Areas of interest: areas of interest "School"
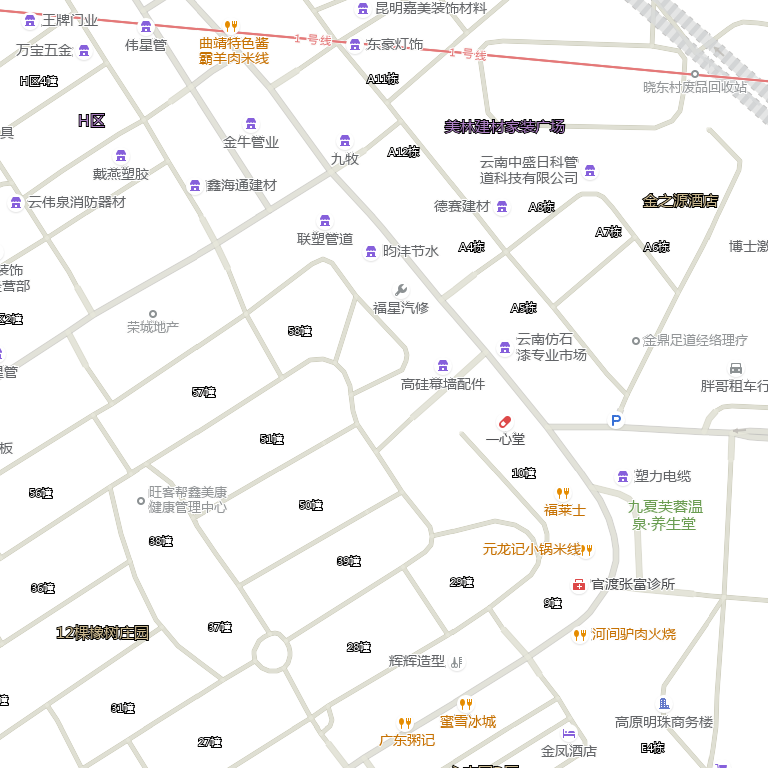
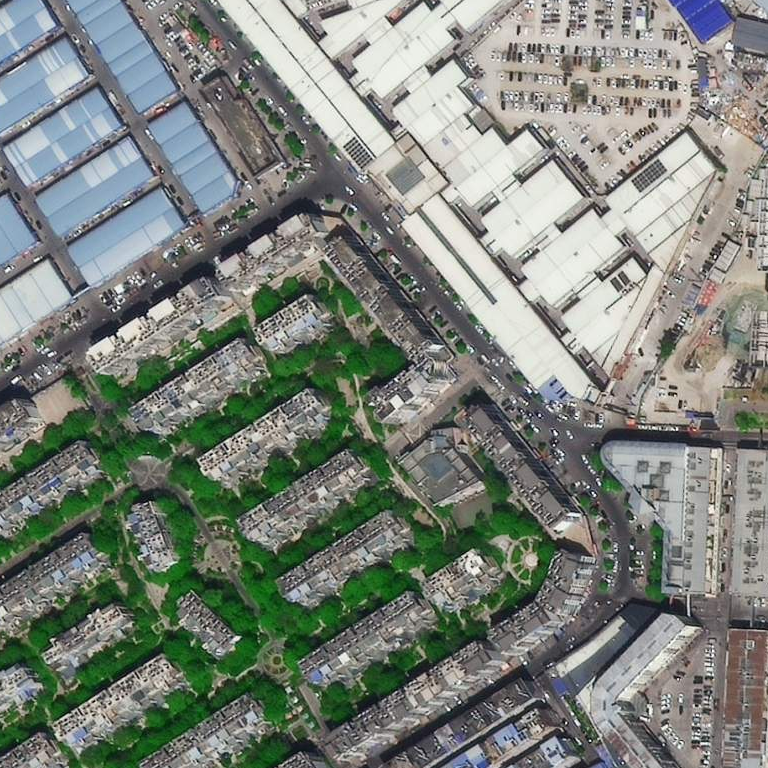